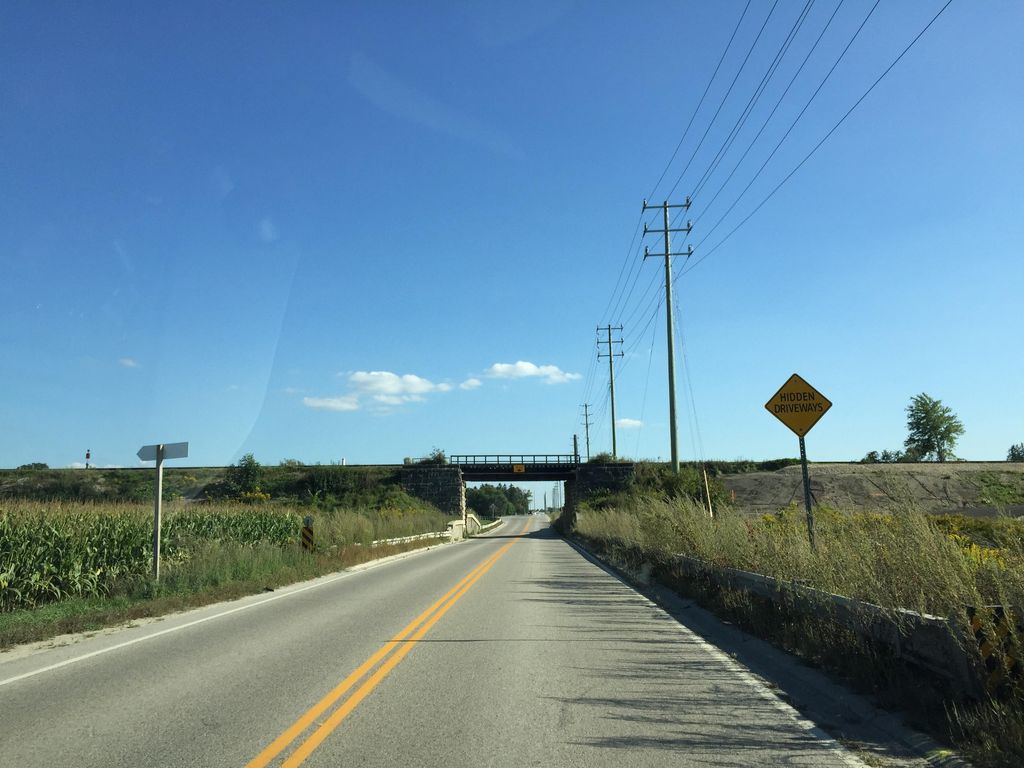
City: kitchener-waterloo